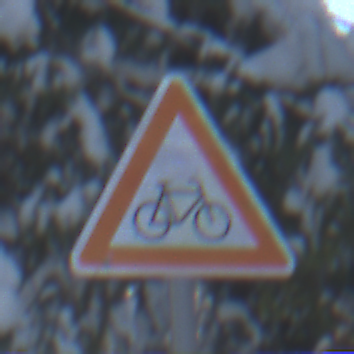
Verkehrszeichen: RadverkehrLinks
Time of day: MorningAfternoon
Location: Outdoor (Nature)
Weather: Clear
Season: Winter
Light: Natural